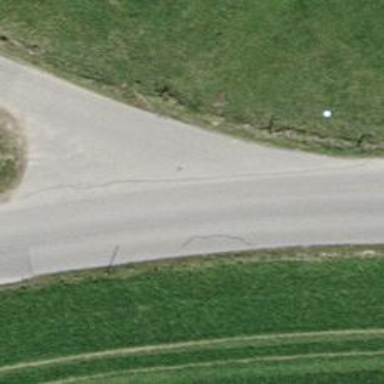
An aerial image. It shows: Unclassified road with asphalt surface.